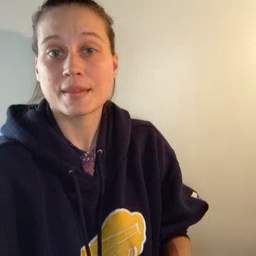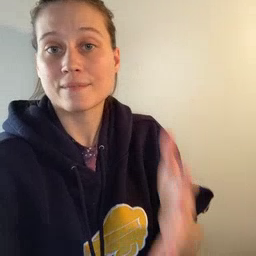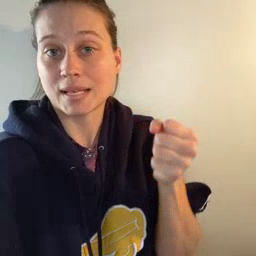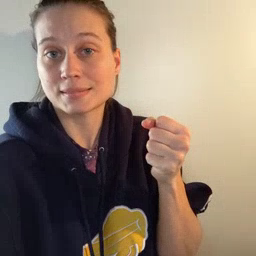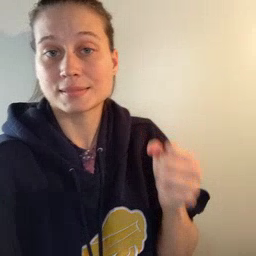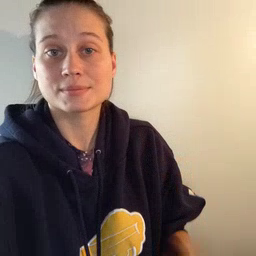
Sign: fast